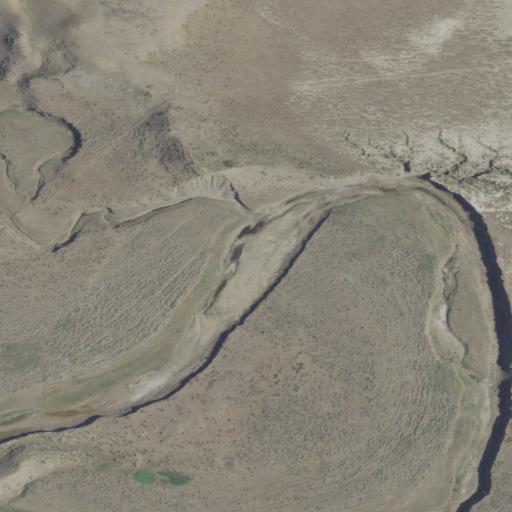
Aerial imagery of valley in Montana named Whisker Coulee containing grassland and shrub